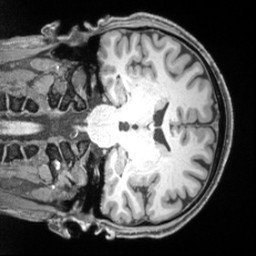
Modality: T1w
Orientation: coronal
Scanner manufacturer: siemens
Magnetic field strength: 3 T
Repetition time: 2.55 s